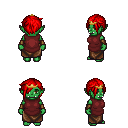
a pixel art fantasy rpg character, female body template, orc, green skin, maroon tunic, robe skirt, red pixie cut hairstyle, gold tiara, leather bracers, four views (front, back, left, right), 2x2 character sprite sheet, small pixel art, hard edges, no anti-aliasing